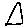
Label: triangle